Aerial crown-view tile of a tropical tree (Barro Colorado Island, Panama), acquired 20250124:
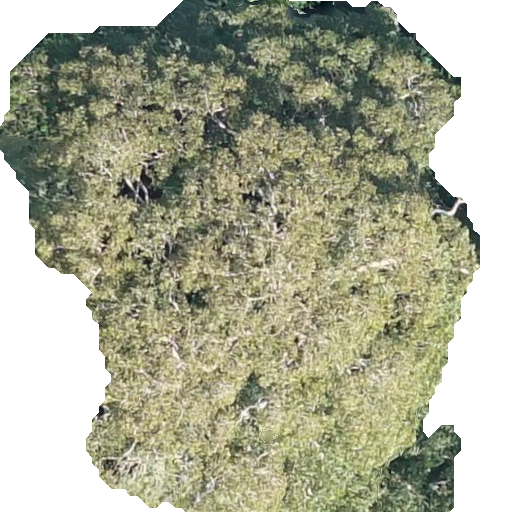
Species: Dipteryx oleifera
GBIF accepted scientific name: Dipteryx oleifera
Crown area: 294.148 m²